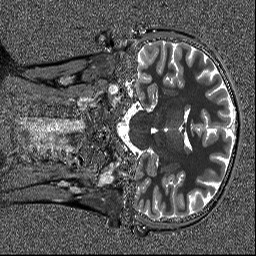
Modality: T1map
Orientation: coronal
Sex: female